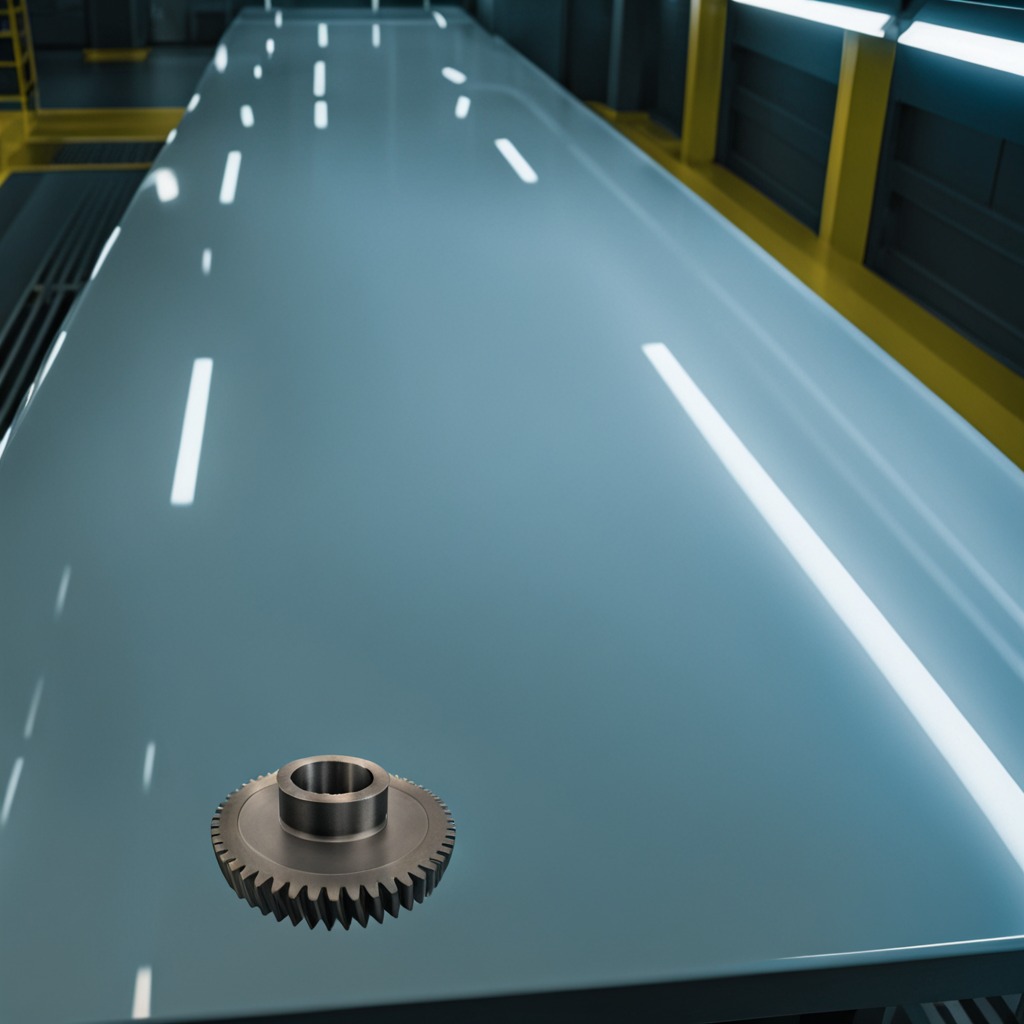
A steel gear with teeth lies on a high-gloss table in a ship maintenance bay industrial lighting.